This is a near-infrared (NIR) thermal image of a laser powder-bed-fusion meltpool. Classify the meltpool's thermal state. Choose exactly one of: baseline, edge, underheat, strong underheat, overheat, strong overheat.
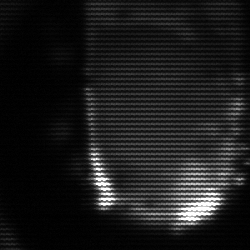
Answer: baseline